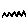
Label: zigzag